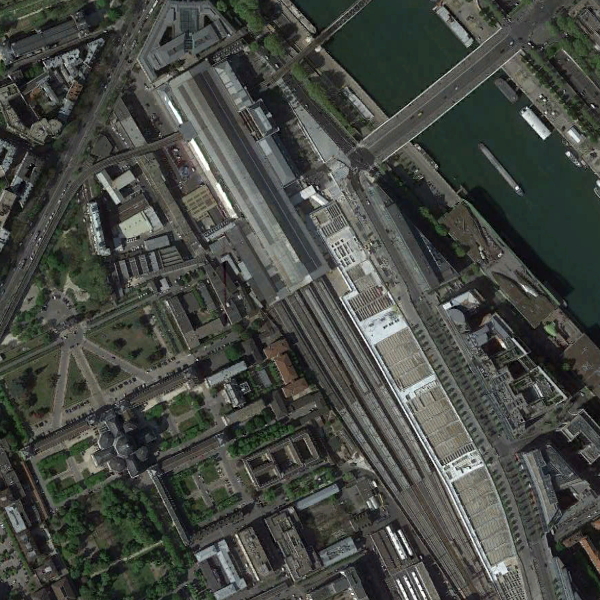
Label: RailwayStation